Question: I recently upgraded ember 1.9 to 1.10 and get this:
DEPRECATION: ComputedProperty.cacheable() is deprecated. All computed properties are cacheable by default.
however I don't see any uses of this in my code. I'm in an ember cli 0.12.0 project
bower
'''
{
"name": "proj",
"dependencies": {
"jquery": "^1.11.1",
"ember": "1.10.0",
"ember-data": "1.0.0-beta.12",
"ember-resolver": "~0.1.11",
"loader.js": "ember-cli/loader.js#1.0.1",
"ember-cli-shims": "ember-cli/ember-cli-shims#0.0.3",
"ember-cli-test-loader": "rwjblue/ember-cli-test-loader#0.0.4",
"ember-load-initializers": "ember-cli/ember-load-initializers#0.0.2",
"ember-qunit": "0.1.8",
"ember-qunit-notifications": "0.0.4",
"qunit": "~1.15.0"
}
}
'''
Stacktrace:
'''
DEPRECATION: ComputedProperty.cacheable() is deprecated. All computed properties are cacheable by default.
at Descriptor.ComputedPropertyPrototype.cacheable (http://localhost:4201/assets/vendor.js:21101:13)
at http://localhost:4201/assets/vendor.js:73759:10
at requireModule (http://localhost:4201/assets/vendor.js:64433:29)
at reify (http://localhost:4201/assets/vendor.js:64404:22)
at requireModule (http://localhost:4201/assets/vendor.js:64432:17)
at reify (http://localhost:4201/assets/vendor.js:64404:22)
at requireModule (http://localhost:4201/assets/vendor.js:64432:17)
at http://localhost:4201/assets/vendor.js:77306:14
at http://localhost:4201/assets/vendor.js:77307:4
'''
seems to print the dep when this line runs at the ember data loading..
reified = reify(mod.deps, name, seen[name]); at 64432

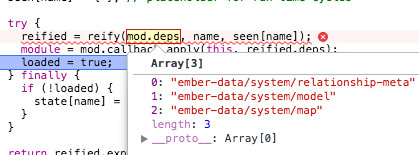
Answer: Moving to both bower and package
'''
"ember-data": "1.0.0-beta.14.1"
'''
fixes this issue